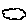
Label: cloud